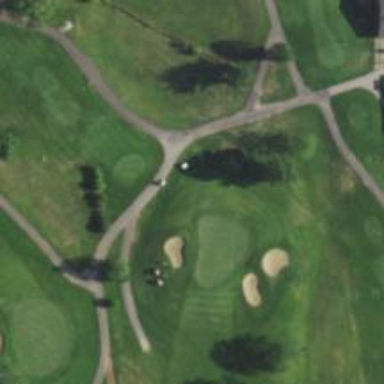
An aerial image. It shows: View of golf hole.